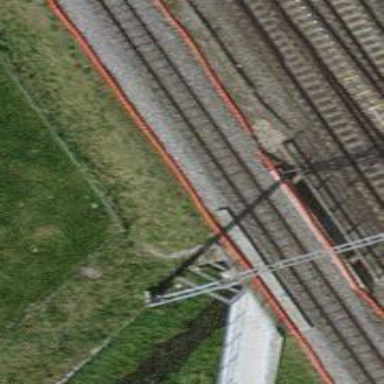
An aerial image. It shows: Narrow-gauge railway bridge with electrified contact line for single track.